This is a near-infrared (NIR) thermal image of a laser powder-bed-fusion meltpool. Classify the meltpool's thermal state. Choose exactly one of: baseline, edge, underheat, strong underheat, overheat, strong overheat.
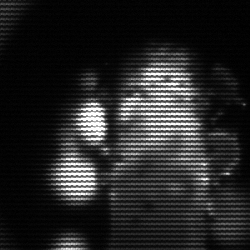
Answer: strong underheat